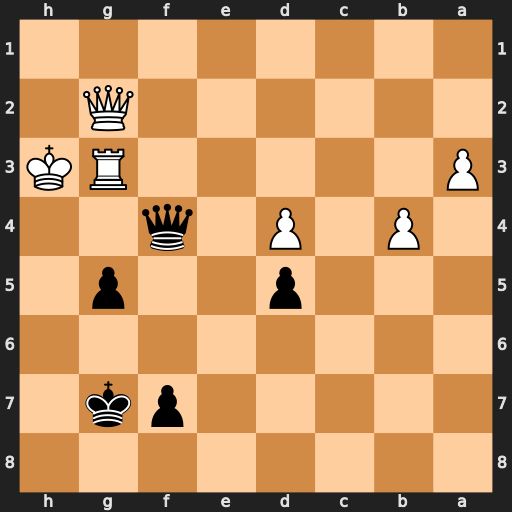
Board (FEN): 8/5pk1/8/3p2p1/1P1P1q2/P5RK/6Q1/8
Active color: b
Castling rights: -
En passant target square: -
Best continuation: Qh4#